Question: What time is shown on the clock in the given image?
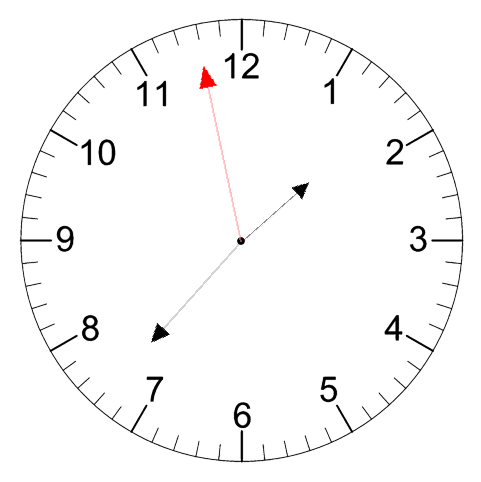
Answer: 01:36:58